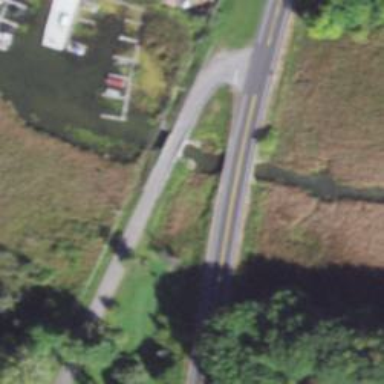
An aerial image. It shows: Residential road with bridge.